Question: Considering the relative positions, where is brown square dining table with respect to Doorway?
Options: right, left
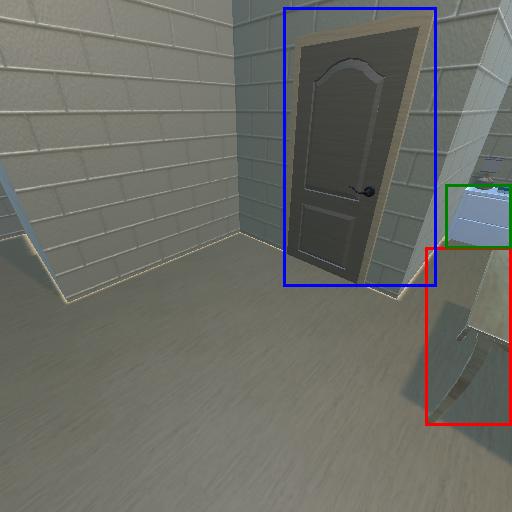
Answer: right